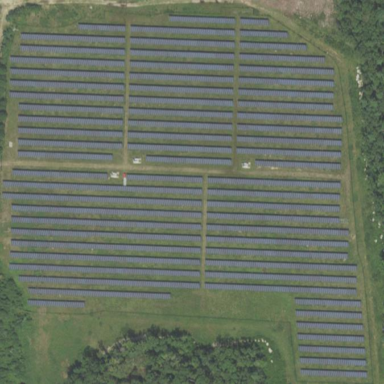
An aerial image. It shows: Solar power plant with photovoltaic technology surrounded by fence.